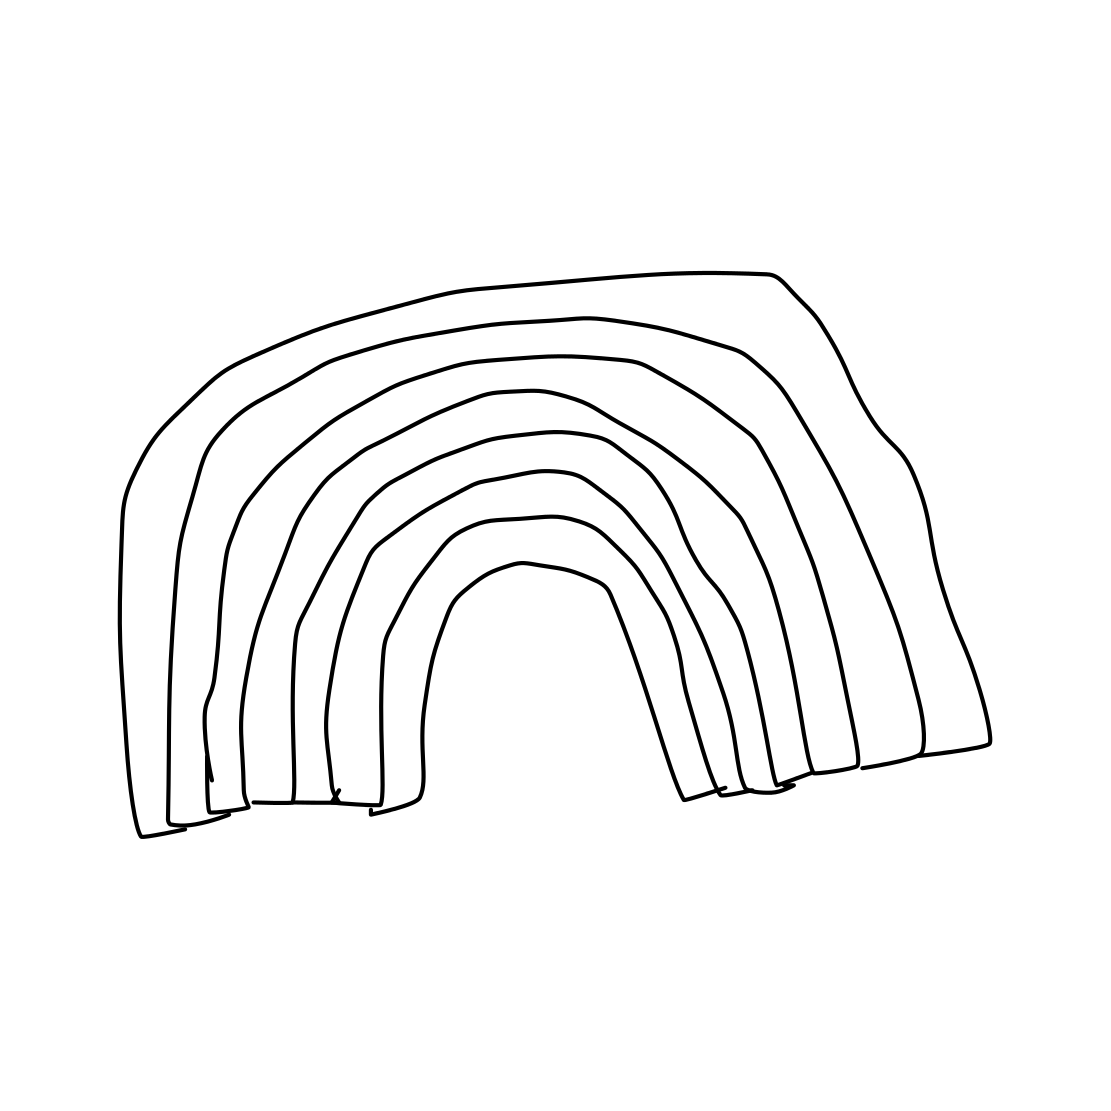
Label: rainbow